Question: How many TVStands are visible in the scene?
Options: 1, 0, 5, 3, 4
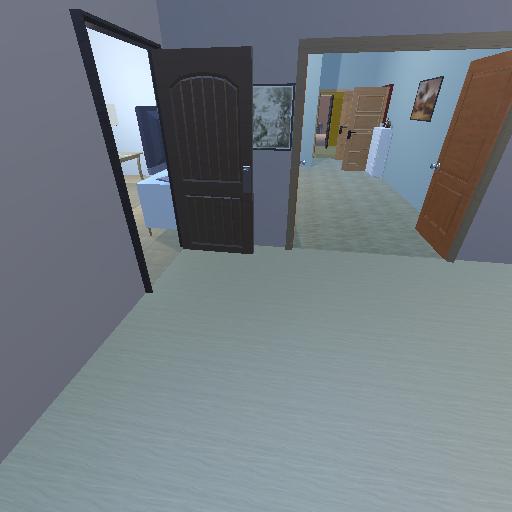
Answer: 1